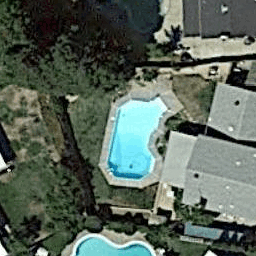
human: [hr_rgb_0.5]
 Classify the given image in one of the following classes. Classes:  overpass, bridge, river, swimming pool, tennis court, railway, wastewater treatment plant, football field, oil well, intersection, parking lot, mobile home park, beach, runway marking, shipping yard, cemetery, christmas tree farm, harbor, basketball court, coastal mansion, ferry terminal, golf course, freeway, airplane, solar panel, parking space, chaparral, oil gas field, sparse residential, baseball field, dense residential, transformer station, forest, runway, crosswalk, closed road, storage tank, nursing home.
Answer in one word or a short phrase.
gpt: swimming pool